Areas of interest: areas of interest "Nanchang Honggutan Wenyuan Alpha Kindergarten"
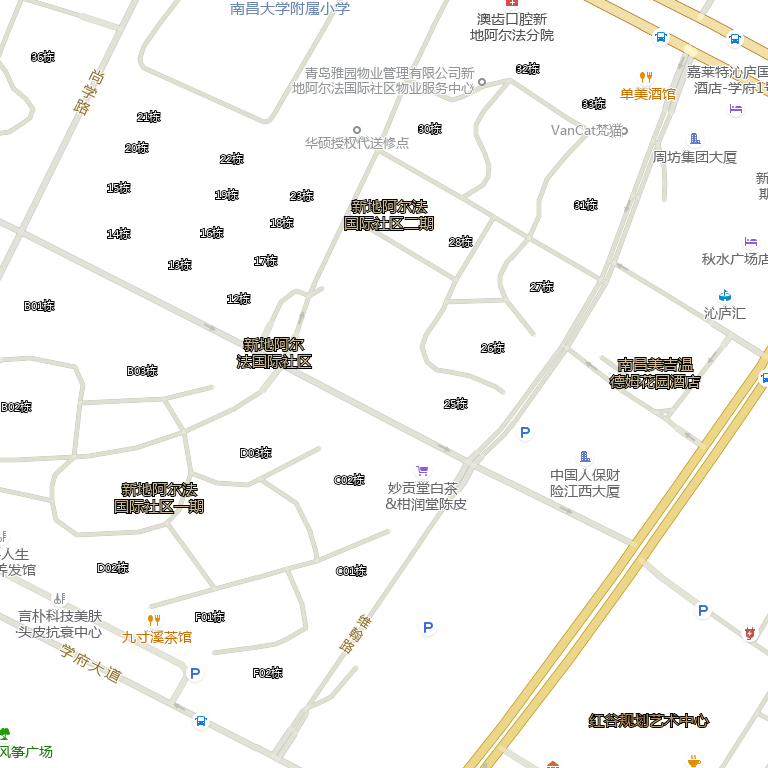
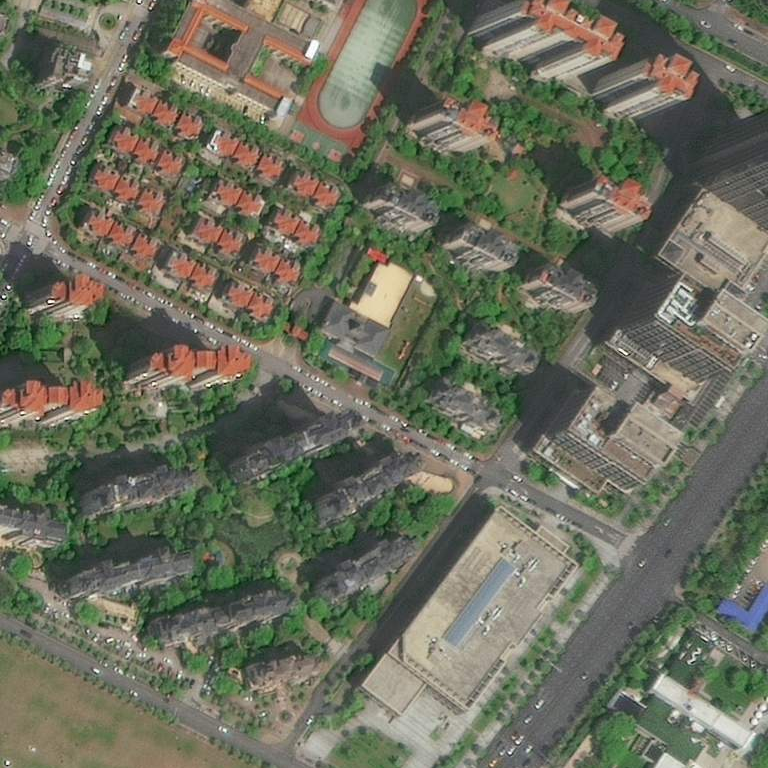